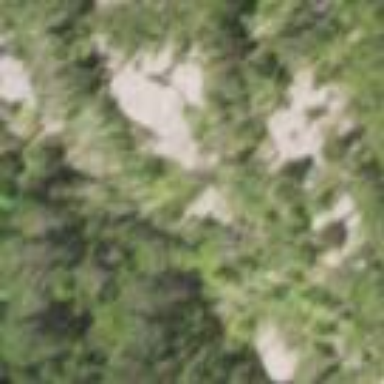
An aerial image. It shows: Landscape of bare rock.